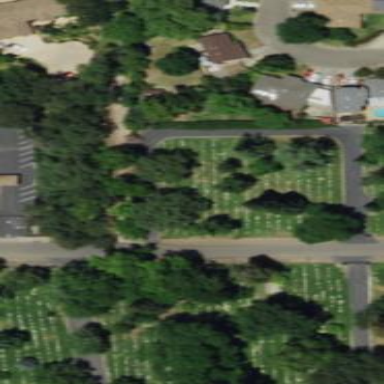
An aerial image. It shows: Sector within cemetery.